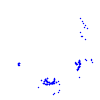
Particle: proton